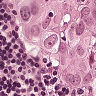
Metastatic tissue present: yes